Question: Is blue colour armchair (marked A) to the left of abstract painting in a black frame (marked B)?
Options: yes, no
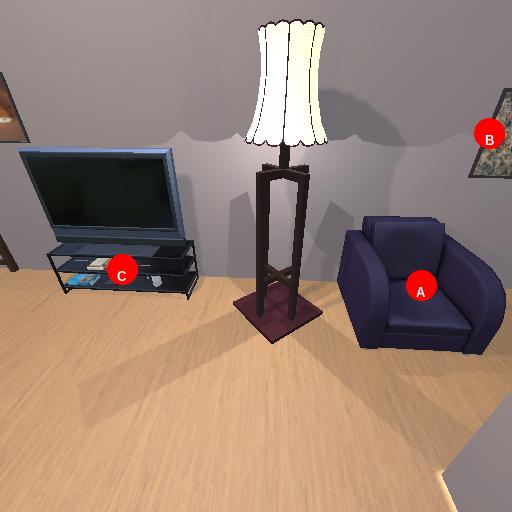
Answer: yes